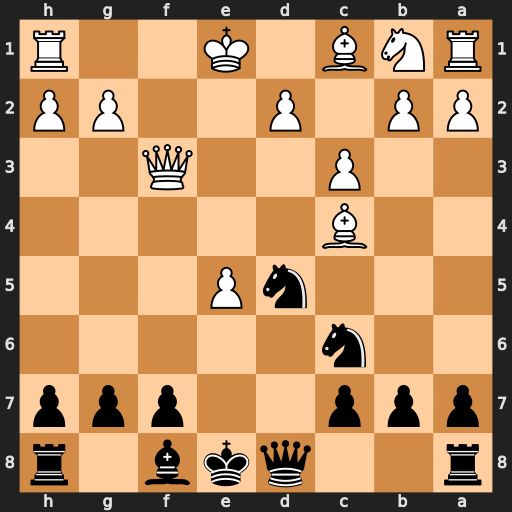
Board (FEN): r2qkb1r/ppp2ppp/2n5/3nP3/2B5/2P2Q2/PP1P2PP/RNB1K2R
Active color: b
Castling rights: KQkq
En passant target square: -
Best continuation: Qh4+ Qg3 Qxc4